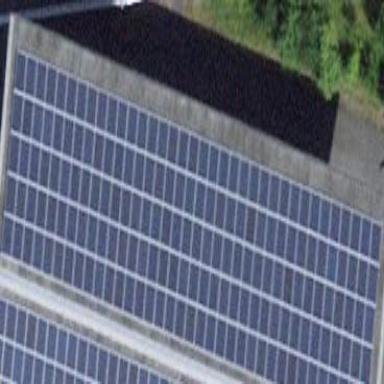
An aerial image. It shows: Solar power generator using photovoltaic method with solar photovoltaic panel types.